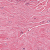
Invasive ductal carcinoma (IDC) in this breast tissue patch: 0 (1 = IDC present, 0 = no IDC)